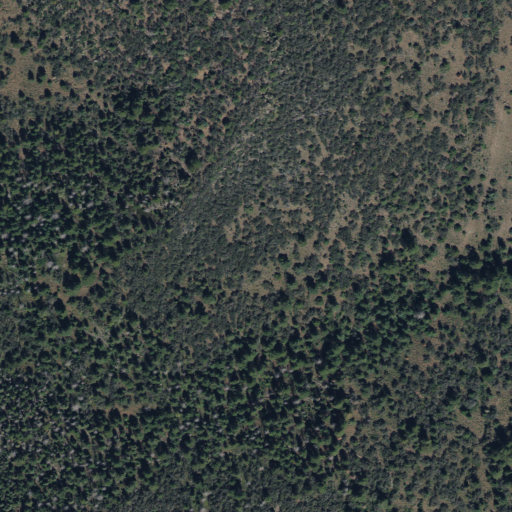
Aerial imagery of ridge(s) in Utah named Thompson Ridge containing only evergreen forest